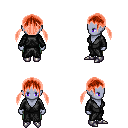
a pixel art fantasy rpg character, female body template, dark elf, purple skin, gray robe, teal pants, red twin-tailed hairstyle, metal boots, four views (front, back, left, right), 2x2 character sprite sheet, small pixel art, hard edges, no anti-aliasing